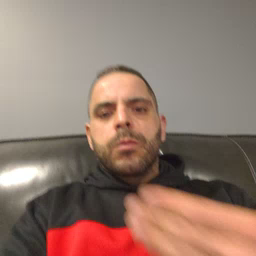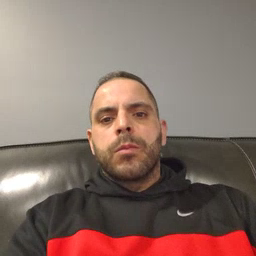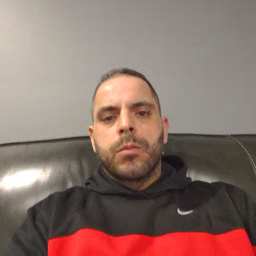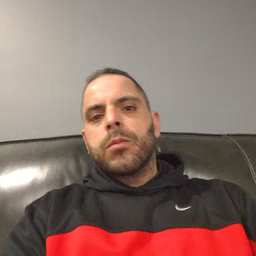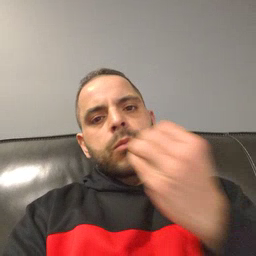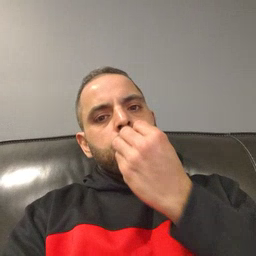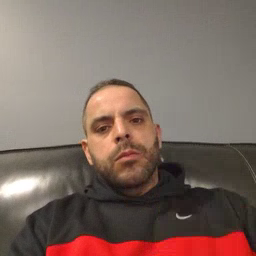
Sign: kiss